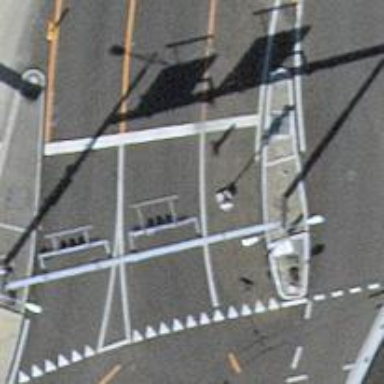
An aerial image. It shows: Road crossing with puffin traffic signals.